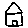
Label: house